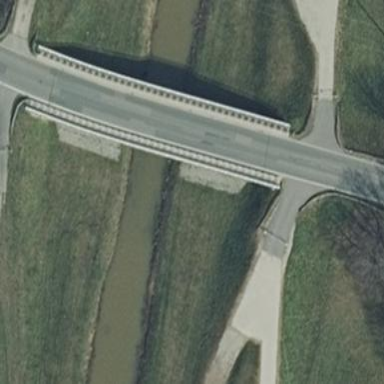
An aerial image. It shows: Man-made bridge.